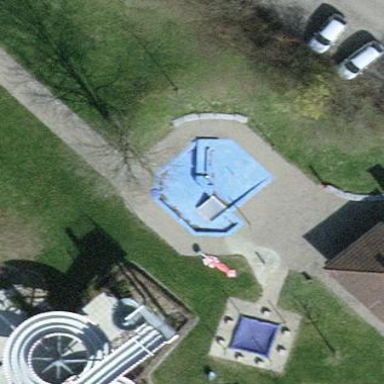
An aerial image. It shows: Swimming pool located in leisure land.